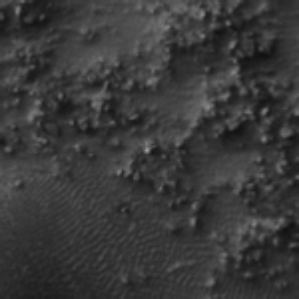
Label: frost